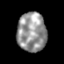
Tissue: skin
Cell type: Epithelial cells
Senescence score: 0.1426
Nuclear area (px): 1115
Mean DAPI intensity: 149.48